Interaction volume radius: 5 \u00c5
Interaction volume height: 10 \u00c5
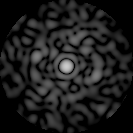
Disorder parameter: 0.8526